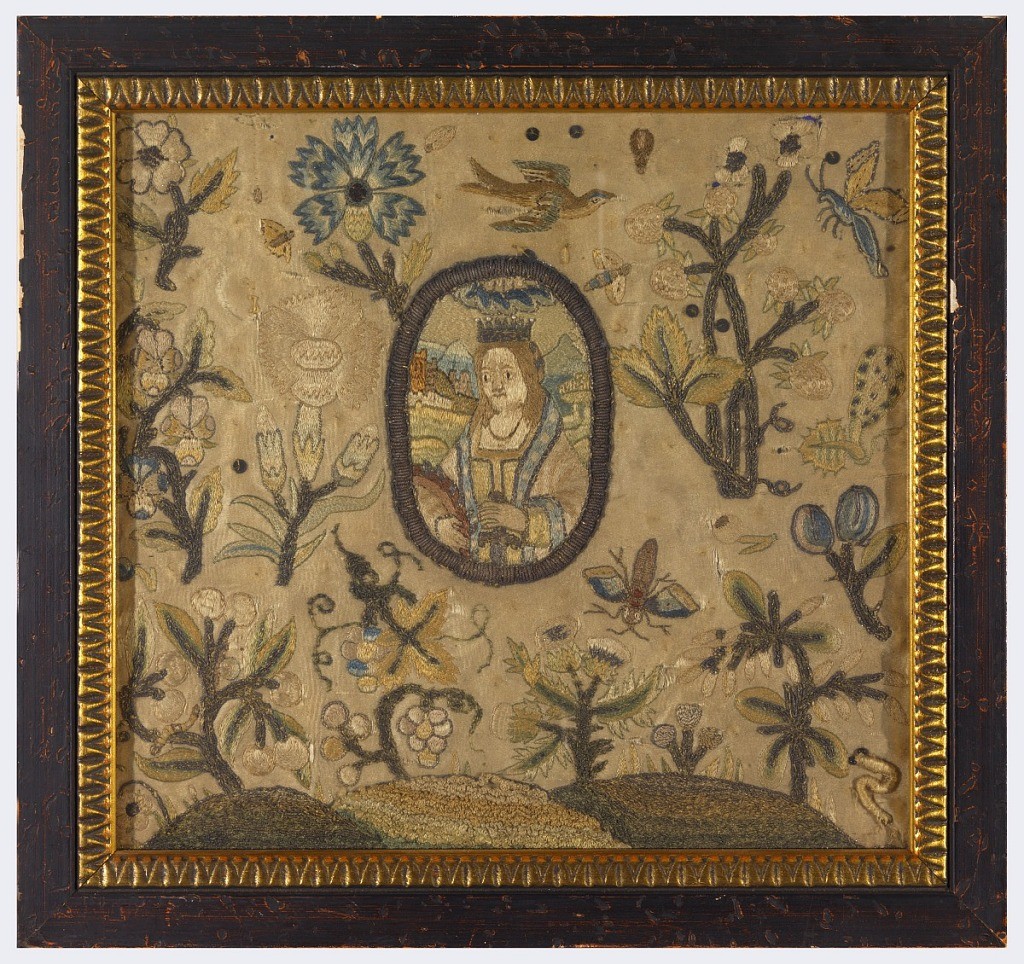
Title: Embroidered picture
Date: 17th century
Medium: silk, metal Technique: embroidery
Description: Portrait of the queen, set in an oval framing device, surrounded by flowers, insects, etc., embroidered in colored silks and silver purl.